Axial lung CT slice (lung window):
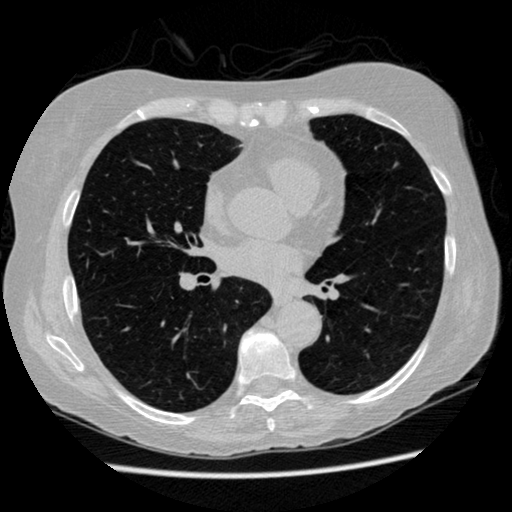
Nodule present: no